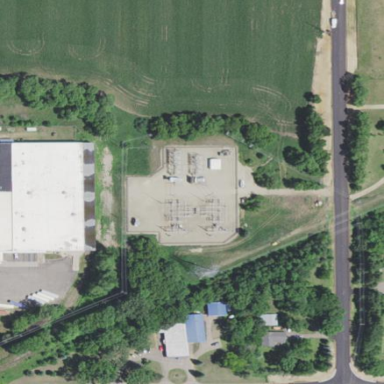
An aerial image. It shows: Outdoor distribution substation.